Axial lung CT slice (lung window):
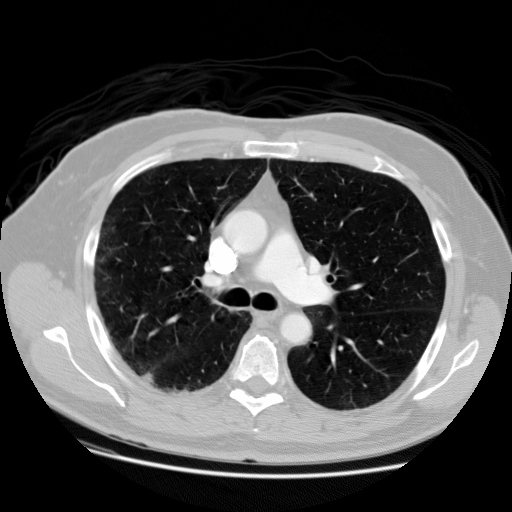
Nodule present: no